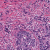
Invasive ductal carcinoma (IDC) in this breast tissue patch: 1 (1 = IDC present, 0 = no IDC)